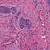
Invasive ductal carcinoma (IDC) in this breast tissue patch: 1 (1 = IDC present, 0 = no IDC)